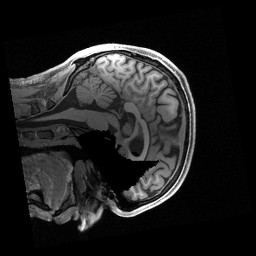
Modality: T1w
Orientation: sagittal
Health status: healthy
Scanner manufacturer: siemens
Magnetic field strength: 3 T
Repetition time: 2.4 s
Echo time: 0.00222 s